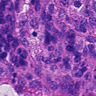
Metastatic tissue present: no